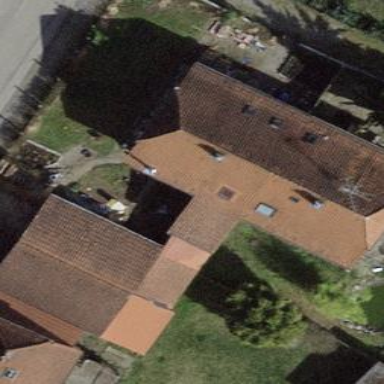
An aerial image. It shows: Terrace building.